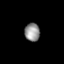
Tissue: prostate
Cell type: T cells
Senescence score: 0.7132
Nuclear area (px): 268
Mean DAPI intensity: 147.358